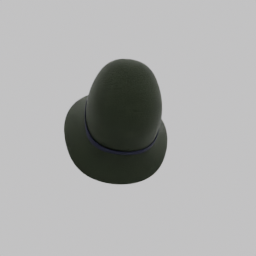
Label: people